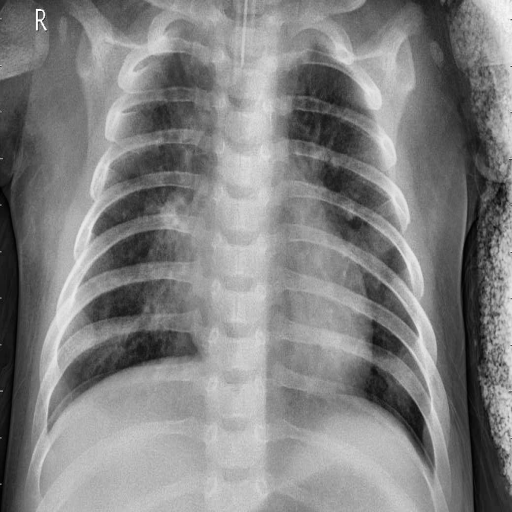
Finding: PNEUMONIA